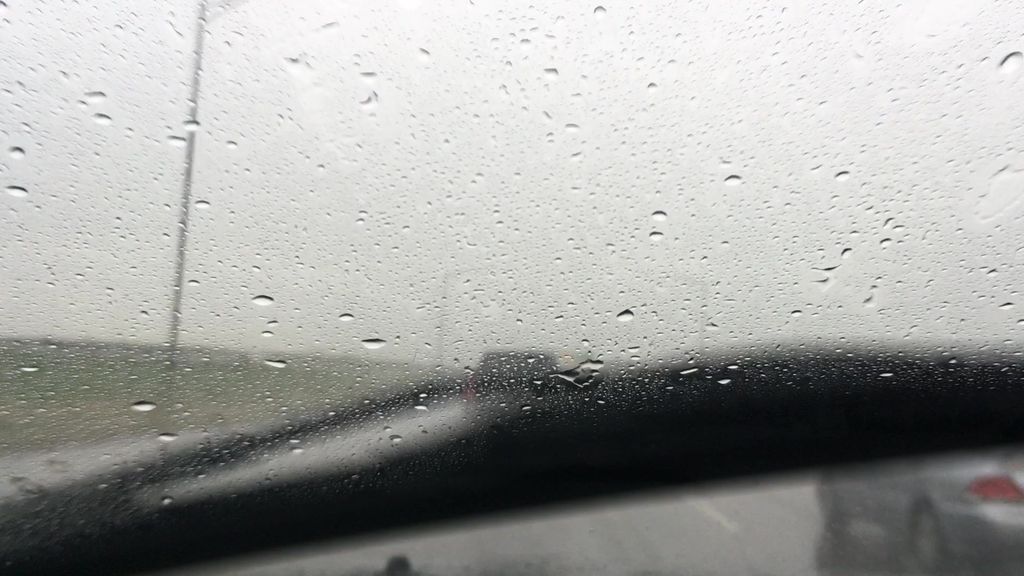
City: edmonton